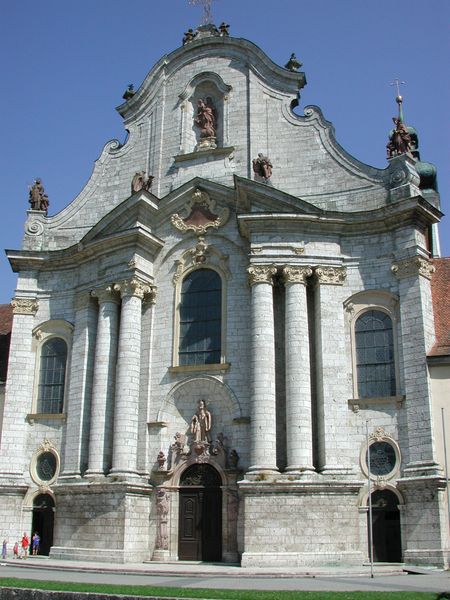
Titel: Klosterkirche Zwiefalten
Künstler: Johann Michael Fischer
Standort: Reutlingen, Kloster Zwiefalten (EU - D - BW)
Schlagwörter: himmel, schatten, menschen, fenster, licht, säulen, gebäude, rasen, weg, figuren, foto, eingang, sandstein, touristen, tüt